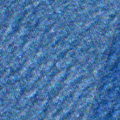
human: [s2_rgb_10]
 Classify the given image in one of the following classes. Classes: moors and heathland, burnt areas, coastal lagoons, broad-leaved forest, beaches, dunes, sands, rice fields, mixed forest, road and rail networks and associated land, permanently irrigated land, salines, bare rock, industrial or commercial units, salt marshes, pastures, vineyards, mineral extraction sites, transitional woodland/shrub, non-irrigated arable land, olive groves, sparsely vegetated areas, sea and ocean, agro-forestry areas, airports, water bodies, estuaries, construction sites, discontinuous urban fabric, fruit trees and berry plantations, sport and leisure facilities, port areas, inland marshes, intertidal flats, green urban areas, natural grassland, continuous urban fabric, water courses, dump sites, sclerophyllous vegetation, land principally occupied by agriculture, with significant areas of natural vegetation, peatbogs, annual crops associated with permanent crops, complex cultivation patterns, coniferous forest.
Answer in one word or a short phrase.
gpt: sea and ocean